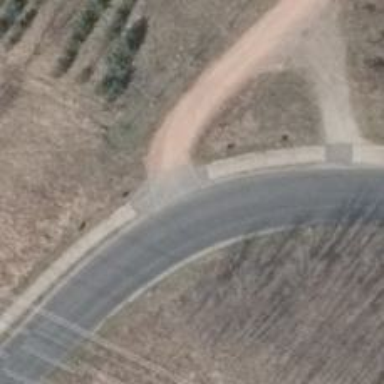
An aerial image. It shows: Residential road with concrete plates surface.